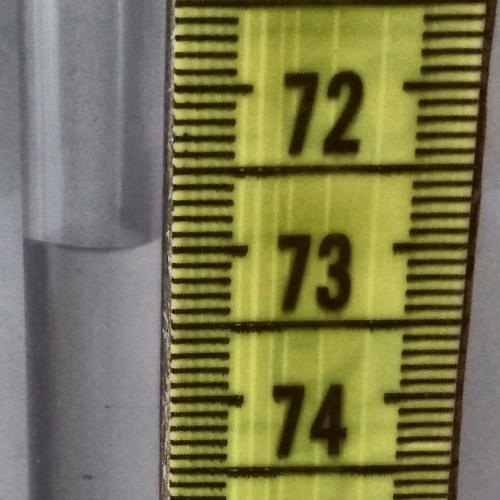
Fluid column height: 72.9 cm